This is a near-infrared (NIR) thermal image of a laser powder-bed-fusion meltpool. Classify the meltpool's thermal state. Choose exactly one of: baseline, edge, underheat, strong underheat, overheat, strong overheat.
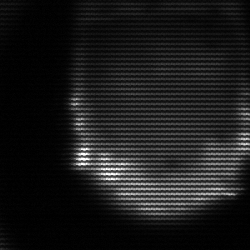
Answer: edge